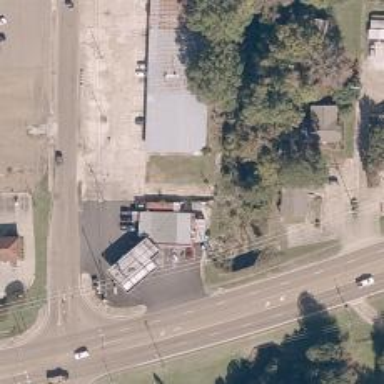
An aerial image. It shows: Convenience shop.